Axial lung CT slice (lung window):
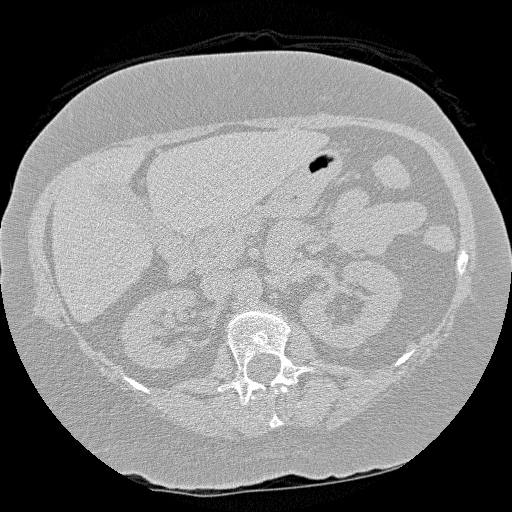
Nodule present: no